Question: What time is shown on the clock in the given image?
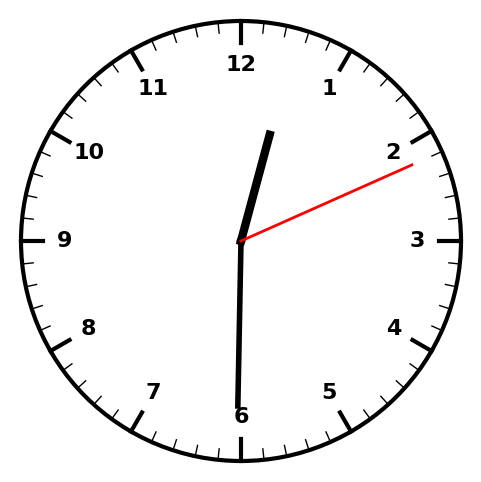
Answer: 12:30:11